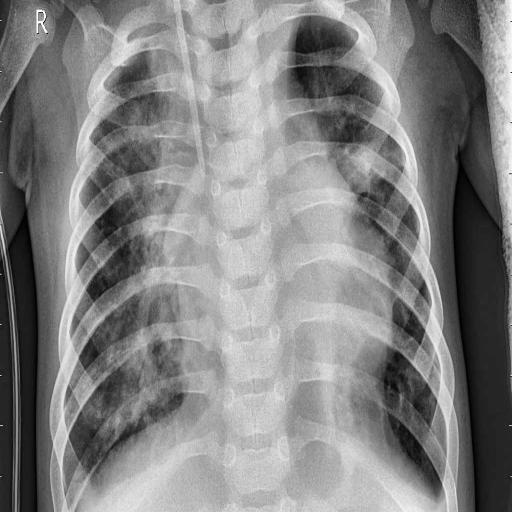
Finding: PNEUMONIA